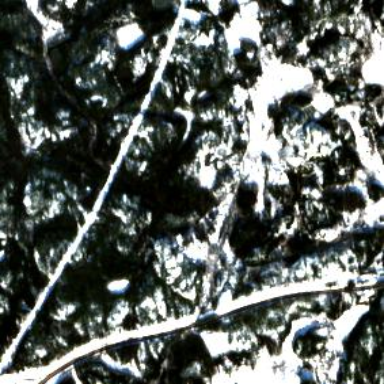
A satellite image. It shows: Woodland with needle-leaved trees.